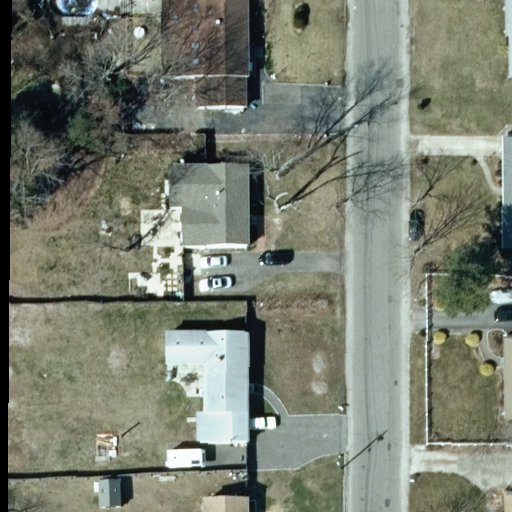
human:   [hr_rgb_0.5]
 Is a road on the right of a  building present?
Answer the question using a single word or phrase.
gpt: yes

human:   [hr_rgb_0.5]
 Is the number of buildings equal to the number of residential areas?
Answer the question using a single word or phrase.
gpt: no

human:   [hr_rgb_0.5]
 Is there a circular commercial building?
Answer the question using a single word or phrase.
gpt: no

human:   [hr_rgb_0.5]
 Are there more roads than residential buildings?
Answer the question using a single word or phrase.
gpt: no

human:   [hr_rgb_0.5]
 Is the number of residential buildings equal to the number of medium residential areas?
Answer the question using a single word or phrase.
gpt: no

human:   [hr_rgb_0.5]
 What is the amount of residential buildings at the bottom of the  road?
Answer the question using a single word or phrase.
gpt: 4

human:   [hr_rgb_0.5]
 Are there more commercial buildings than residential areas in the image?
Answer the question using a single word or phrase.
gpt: no

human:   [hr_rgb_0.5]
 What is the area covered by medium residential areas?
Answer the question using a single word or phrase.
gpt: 0m2

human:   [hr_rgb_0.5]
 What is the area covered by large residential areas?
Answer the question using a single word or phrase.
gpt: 4525m2

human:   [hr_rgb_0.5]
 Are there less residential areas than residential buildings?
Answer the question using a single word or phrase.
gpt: yes

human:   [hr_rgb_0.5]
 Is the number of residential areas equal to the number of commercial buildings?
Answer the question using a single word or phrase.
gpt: no

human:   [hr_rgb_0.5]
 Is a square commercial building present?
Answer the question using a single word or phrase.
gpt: no

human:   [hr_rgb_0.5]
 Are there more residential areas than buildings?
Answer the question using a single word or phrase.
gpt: no

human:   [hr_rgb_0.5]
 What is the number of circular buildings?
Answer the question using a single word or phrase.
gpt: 0

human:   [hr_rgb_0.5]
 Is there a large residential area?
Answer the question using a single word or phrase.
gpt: yes

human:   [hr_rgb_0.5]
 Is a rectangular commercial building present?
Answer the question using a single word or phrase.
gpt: no

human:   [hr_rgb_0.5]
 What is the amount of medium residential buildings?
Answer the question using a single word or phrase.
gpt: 5

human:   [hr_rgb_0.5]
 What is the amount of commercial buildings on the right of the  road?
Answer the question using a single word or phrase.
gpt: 0

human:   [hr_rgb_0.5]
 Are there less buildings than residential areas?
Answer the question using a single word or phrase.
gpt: no

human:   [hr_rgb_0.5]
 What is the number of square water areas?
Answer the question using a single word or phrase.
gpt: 0

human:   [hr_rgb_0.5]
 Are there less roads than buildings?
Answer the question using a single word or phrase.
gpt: yes

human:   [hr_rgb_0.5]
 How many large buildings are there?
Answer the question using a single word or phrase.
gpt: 0

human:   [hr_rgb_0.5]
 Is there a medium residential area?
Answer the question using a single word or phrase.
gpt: no

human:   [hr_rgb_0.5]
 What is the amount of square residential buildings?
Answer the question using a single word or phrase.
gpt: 0

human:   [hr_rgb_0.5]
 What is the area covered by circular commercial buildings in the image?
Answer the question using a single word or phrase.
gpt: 0m2

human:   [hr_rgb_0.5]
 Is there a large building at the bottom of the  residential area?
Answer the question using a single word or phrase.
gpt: no

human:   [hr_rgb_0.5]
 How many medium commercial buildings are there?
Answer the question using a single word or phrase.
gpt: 0

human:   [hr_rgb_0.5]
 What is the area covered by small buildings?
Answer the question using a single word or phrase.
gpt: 113m2

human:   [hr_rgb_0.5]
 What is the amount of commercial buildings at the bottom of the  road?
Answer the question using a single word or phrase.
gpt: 0

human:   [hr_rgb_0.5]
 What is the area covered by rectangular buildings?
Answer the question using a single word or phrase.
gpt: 847m2

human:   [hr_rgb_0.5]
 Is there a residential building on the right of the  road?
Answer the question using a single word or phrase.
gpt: yes

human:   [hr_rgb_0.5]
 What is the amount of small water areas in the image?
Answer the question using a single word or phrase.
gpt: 0

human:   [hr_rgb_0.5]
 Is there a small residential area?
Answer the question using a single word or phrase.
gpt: no

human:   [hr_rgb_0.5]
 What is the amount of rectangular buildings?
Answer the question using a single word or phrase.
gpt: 6

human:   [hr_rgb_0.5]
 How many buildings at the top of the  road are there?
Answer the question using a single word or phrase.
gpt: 4

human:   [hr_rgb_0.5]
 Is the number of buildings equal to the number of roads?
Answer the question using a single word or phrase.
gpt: no